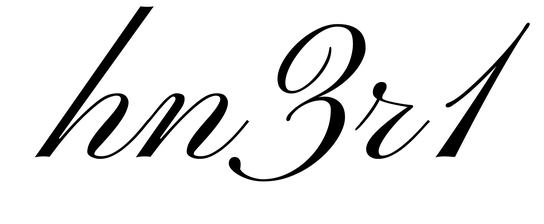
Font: PinyonScript-Regular